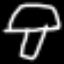
Label: mushroom